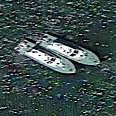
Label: civil